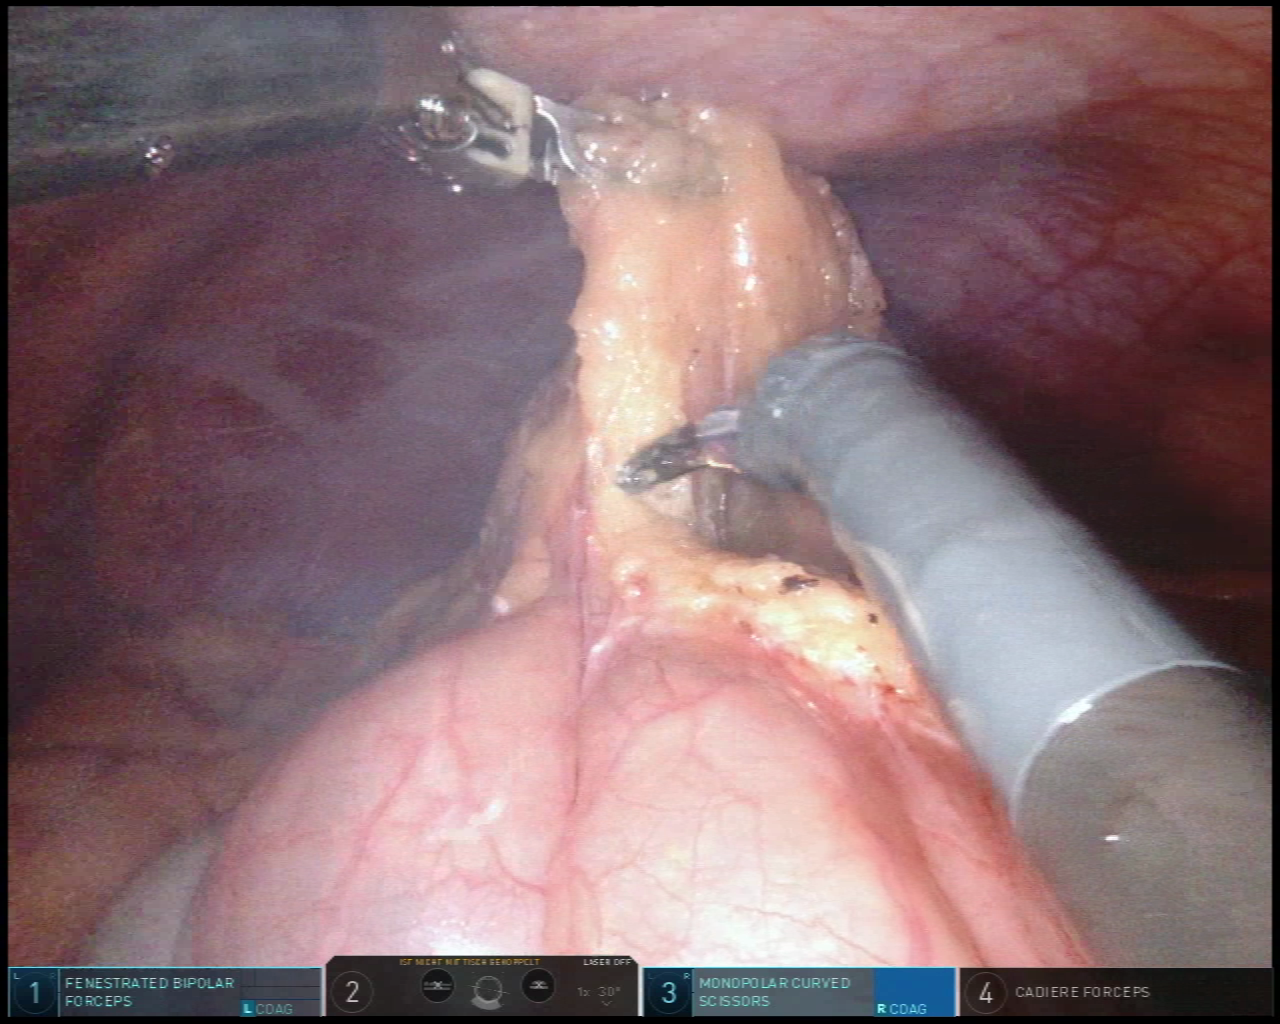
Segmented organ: colon
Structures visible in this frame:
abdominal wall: yes
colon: yes
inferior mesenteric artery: no
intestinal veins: no
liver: no
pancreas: no
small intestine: no
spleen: no
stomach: no
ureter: no
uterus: no
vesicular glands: no